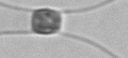
Label: Chaetoceros_similis